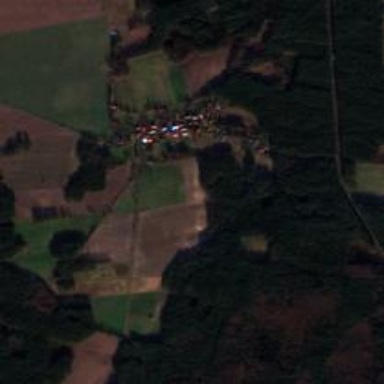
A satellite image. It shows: Village area.